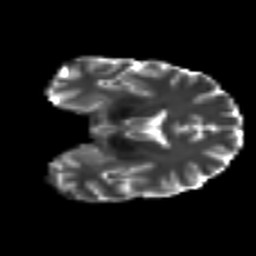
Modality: T2w
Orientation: coronal
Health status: ill
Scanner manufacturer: philips
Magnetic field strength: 3 T
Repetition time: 9 s
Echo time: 0.127 s